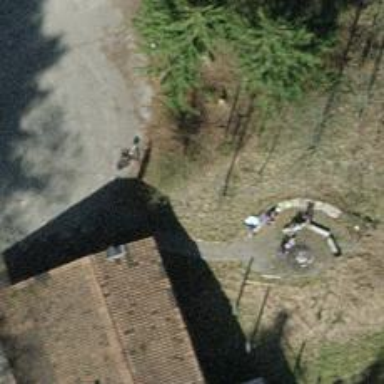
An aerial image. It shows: Barbecue facility.